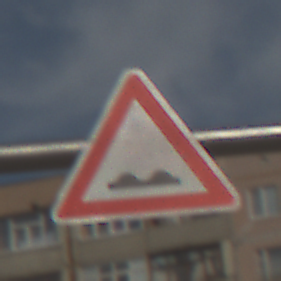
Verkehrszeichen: UnebeneFahrbahn
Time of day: MorningAfternoon
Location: Outdoor (Urban)
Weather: PartlyCloudy
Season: NotSpecified
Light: Natural